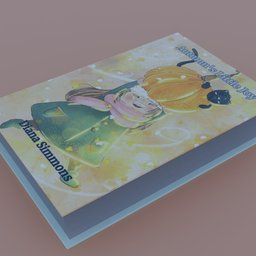
Label: tools